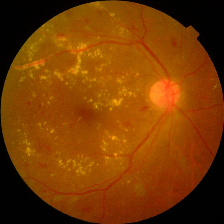
Diabetic retinopathy grade: No DR